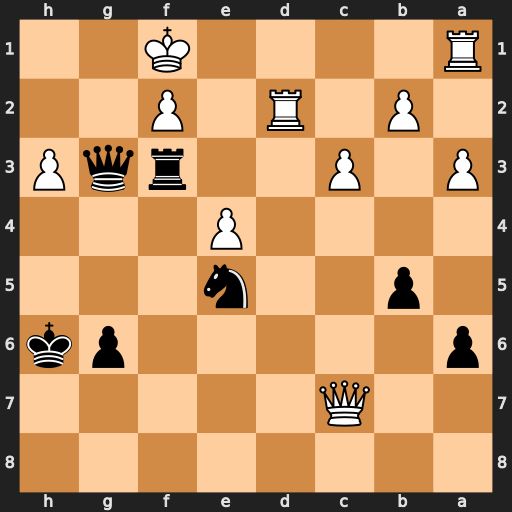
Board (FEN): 8/2Q5/p5pk/1p2n3/4P3/P1P2rqP/1P1R1P2/R4K2
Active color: b
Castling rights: -
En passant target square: -
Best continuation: Qxh3+ Ke1 Qh1+ Ke2 Qh5